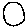
Label: circle